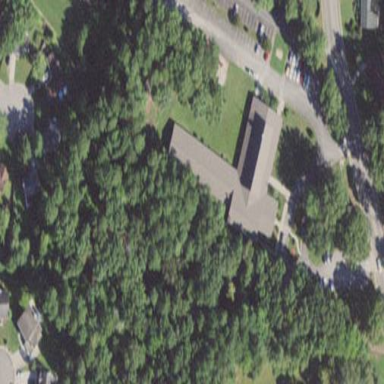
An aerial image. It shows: Building serving as place of worship.